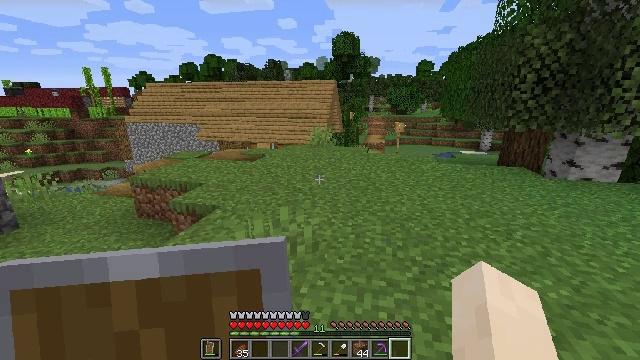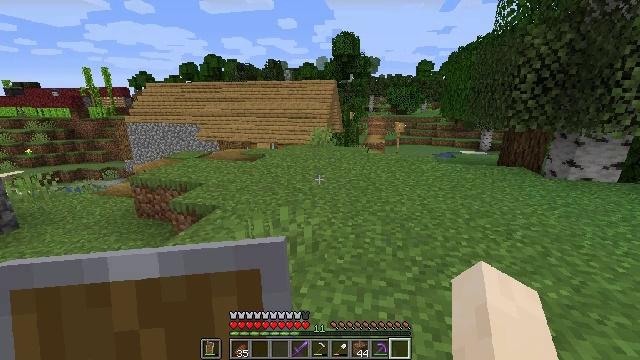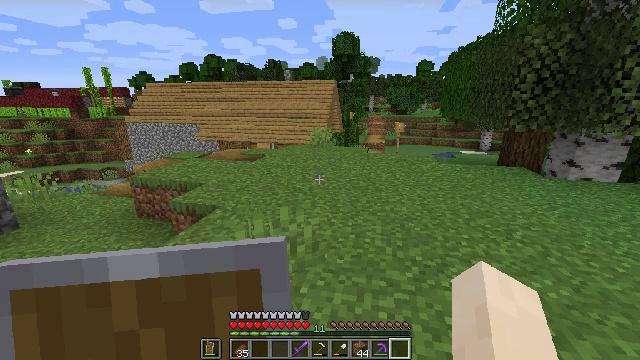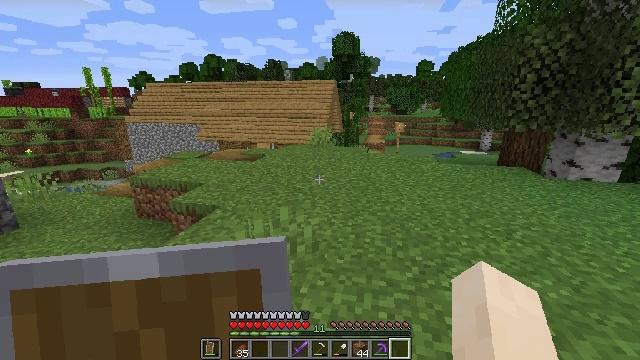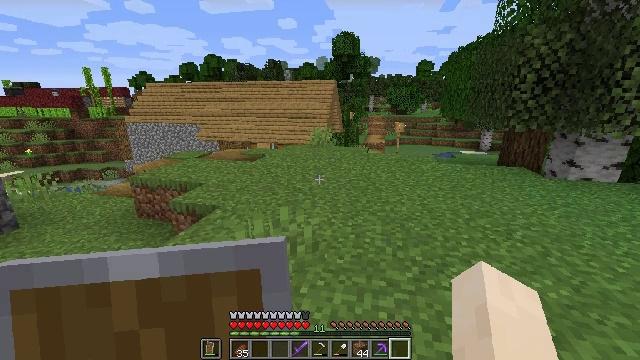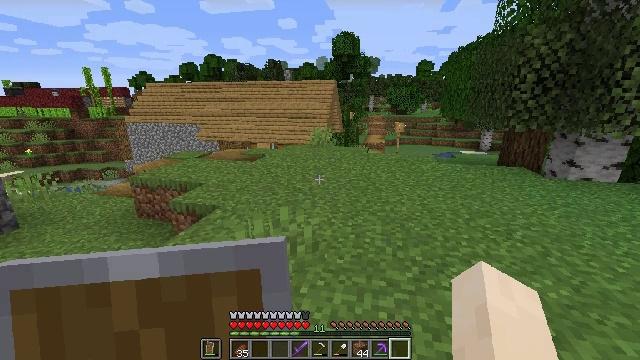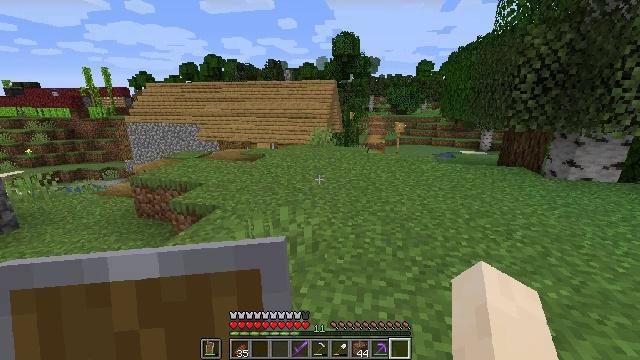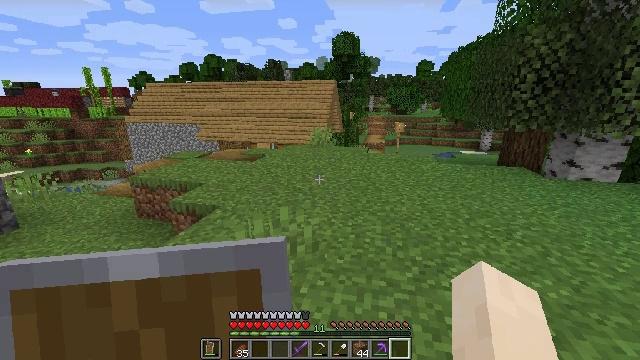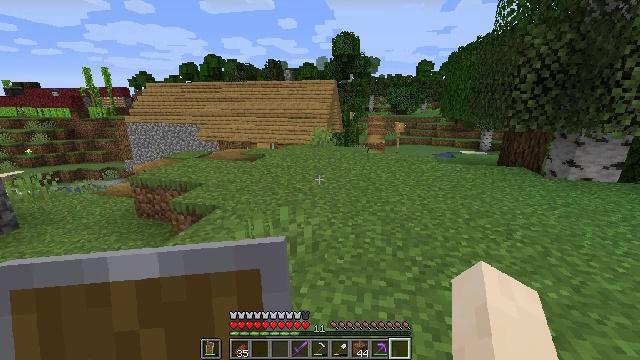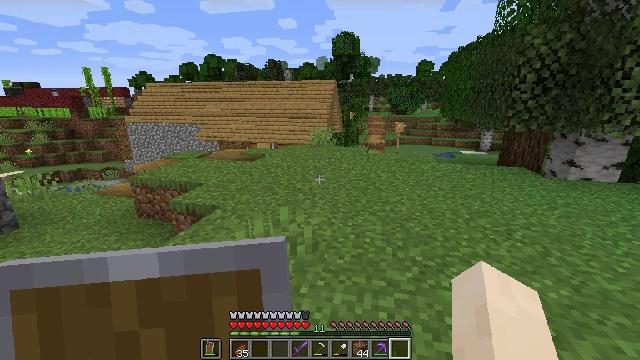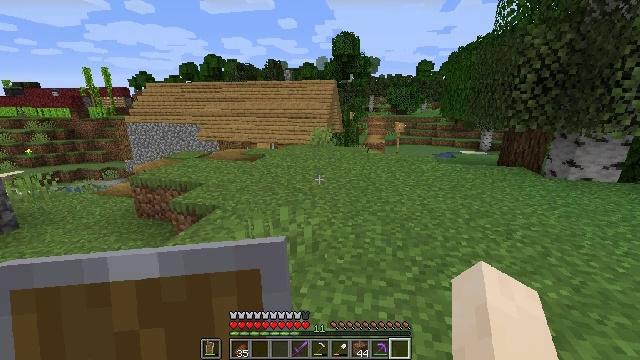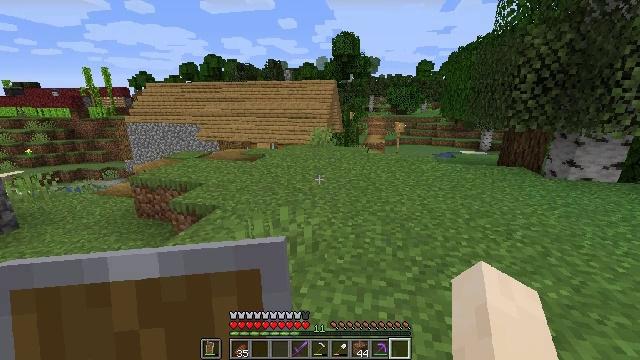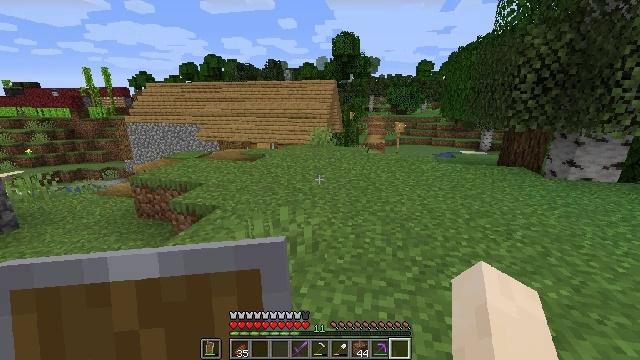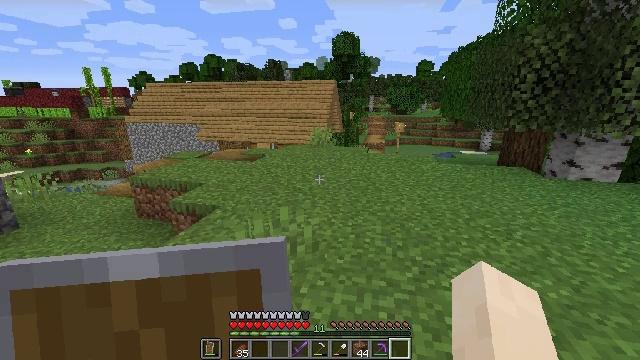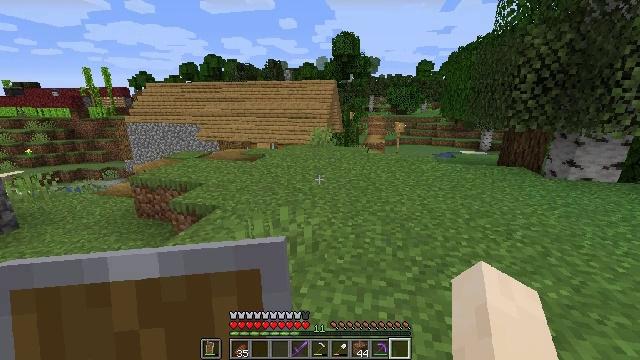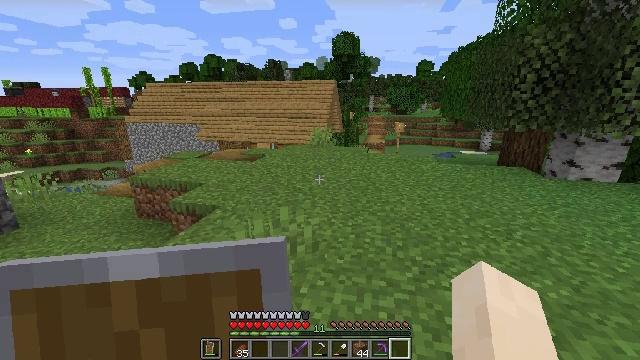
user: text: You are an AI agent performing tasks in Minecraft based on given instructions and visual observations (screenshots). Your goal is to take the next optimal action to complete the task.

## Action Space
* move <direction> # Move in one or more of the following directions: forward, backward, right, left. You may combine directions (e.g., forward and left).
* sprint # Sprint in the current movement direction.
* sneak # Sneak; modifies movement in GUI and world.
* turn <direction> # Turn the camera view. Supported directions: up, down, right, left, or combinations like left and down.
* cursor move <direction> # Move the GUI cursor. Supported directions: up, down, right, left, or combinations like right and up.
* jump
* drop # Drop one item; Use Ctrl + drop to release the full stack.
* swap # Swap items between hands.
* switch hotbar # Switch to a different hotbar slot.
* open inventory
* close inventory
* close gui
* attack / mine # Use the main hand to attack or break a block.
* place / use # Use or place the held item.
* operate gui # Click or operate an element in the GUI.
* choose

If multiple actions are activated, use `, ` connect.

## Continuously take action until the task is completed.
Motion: motion action
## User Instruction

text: Get a hopper using the crafting table.
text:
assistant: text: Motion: no_op
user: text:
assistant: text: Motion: no_op
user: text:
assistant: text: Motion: no_op
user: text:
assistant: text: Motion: no_op
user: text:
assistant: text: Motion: no_op
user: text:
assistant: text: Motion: no_op
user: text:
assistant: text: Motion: no_op
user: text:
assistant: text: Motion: no_op
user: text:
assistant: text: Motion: no_op
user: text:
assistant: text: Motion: no_op
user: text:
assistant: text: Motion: no_op
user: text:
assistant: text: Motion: no_op
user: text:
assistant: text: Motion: no_op
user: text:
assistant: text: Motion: no_op
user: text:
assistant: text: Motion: no_op
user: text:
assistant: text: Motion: no_op
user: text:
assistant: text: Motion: no_op
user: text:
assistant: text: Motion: no_op
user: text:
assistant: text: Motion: no_op
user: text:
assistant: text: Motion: no_op
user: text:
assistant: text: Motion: no_op
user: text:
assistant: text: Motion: no_op
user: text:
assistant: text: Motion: no_op
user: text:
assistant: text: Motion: no_op
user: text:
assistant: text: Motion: no_op
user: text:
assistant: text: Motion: no_op
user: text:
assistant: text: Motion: no_op
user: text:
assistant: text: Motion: no_op
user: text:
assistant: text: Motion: no_op
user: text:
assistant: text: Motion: no_op